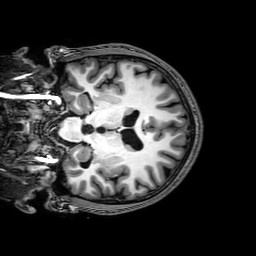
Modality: T1w
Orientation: coronal
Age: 24
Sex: male
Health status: healthy
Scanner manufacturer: philips
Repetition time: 0.008288 s
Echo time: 0.00383 s